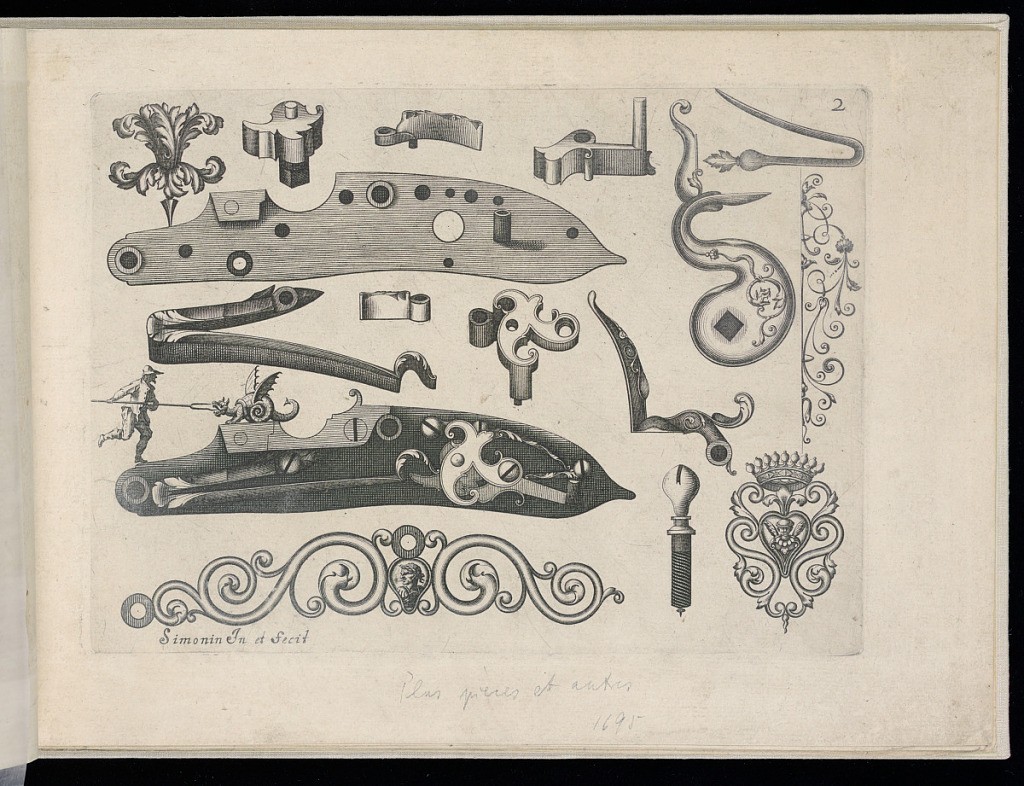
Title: Designs for Firearms Ornament and Fittings
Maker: Claude Simonin, French, ca. 1635 – 1721
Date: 1705
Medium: Engraving on laid paper
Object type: Print
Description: Plate two from a pattern book with designs for firearm fittings and ornament featuring figures, fantastical creatures, foliate scrolls, rosettes, scrolling leaves (rinceaux), and a crown. The plate is numbered and signed.